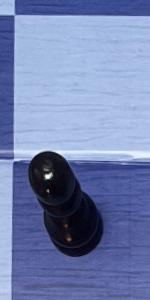
Label: Pawn_Black